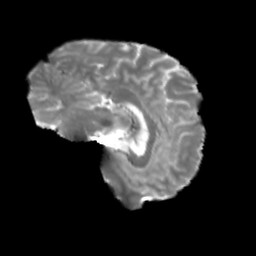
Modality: T2w
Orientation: sagittal
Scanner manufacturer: siemens
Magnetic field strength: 3 T
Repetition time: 4 s
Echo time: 0.0594 s